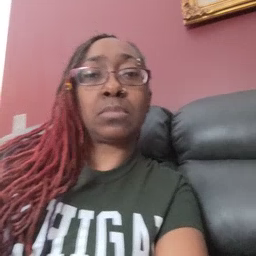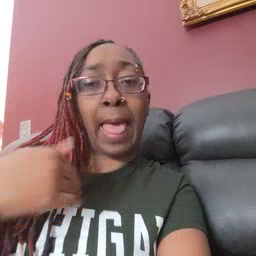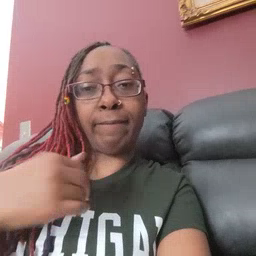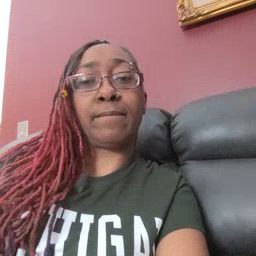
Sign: have